Question: I have a macro/addin where I need to disable the Vb.Net temporary.

Tried to record a macro but it only shows that I opened the options dialog.
Also tried
'''
Dim props As EnvDTE.Properties = DTE.Properties("TextEditor", "Basic")
'''
but the props collection does not contain any of the options under VB Specific.
(The options from General and Tabs are int the collection)
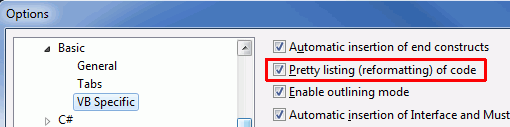
Answer: Found a listing of options <URL>
In my case it is
'''
Dim prettyListingProperty = DTE.Properties("TextEditor", "Basic-Specific").Item("PrettyListing")
'''